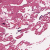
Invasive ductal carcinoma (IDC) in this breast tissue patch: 0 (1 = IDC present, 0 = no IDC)